Here is the time-frequency representation (spectrogram) of a rolling-element bearing's vibration measurement. Diagnose the bearing from this image, choosing from: normal, inner_race, outer_race, ball.
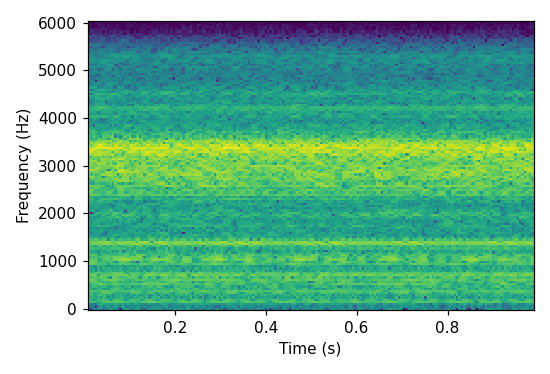
Answer: ball